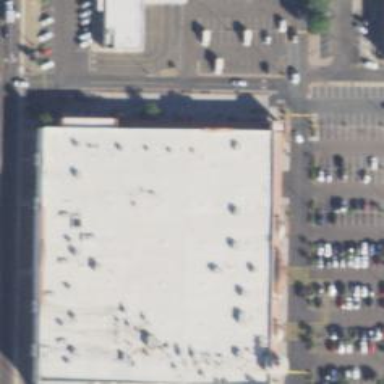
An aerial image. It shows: Supermarket.